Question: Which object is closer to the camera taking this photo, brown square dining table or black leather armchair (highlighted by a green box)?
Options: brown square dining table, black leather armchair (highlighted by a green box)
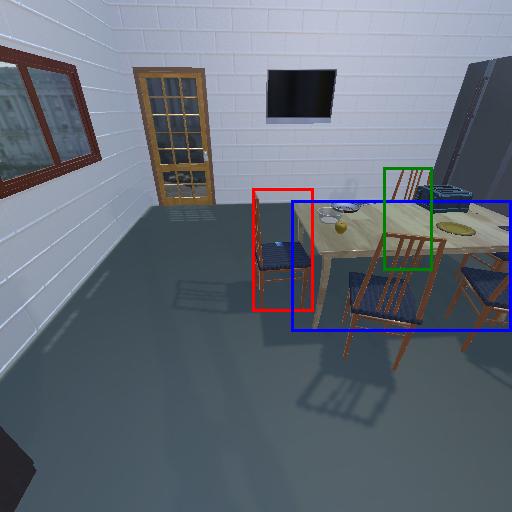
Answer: brown square dining table